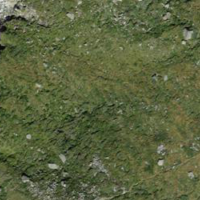
EUNIS habitat code: 31
Species observed at this site:
Pyrrhocorax graculus
Marmota marmota